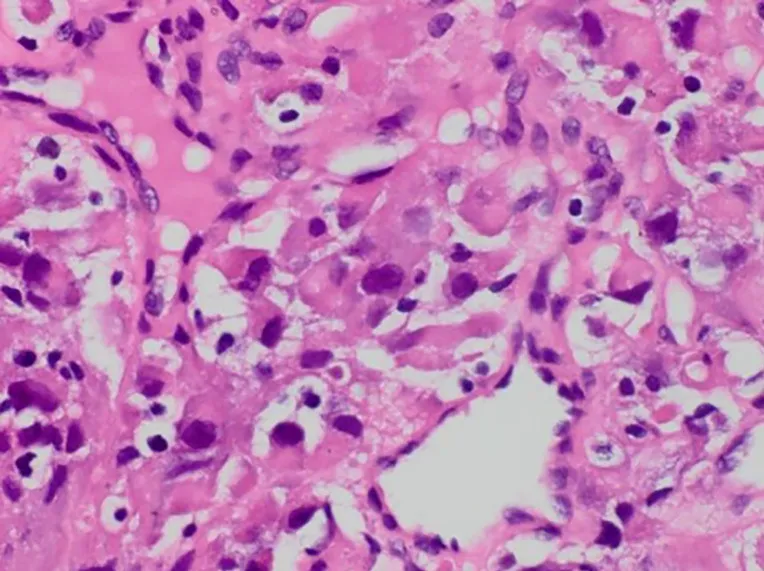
Postoperative pathology revealed obvious heterogeneity in tumor cells with hyperchromatic, irregular nuclei and a foamy cytoplasm (HE, 400x).
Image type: pathology (h&e)